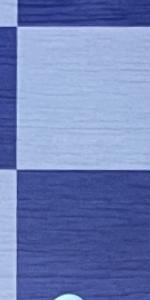
Label: Empty